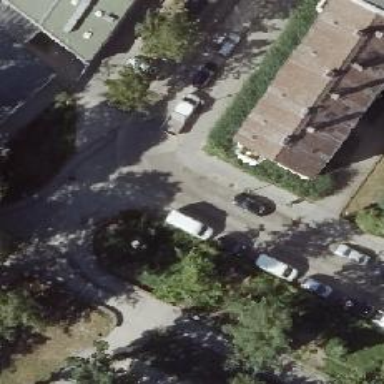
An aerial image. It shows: Residential road with asphalt surface. Both sides have sidewalks.